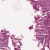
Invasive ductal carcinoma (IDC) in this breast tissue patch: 1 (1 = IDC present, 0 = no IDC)